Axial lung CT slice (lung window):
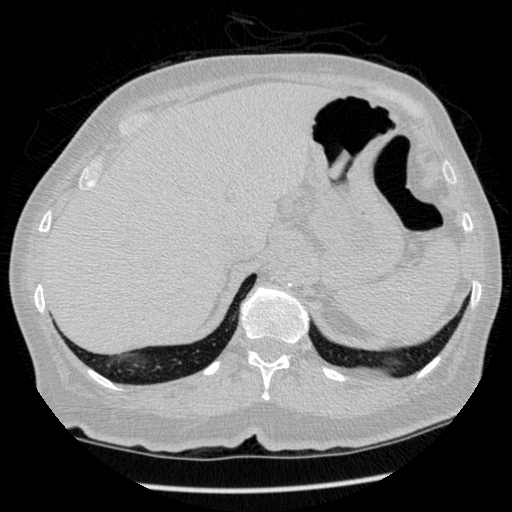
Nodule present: no